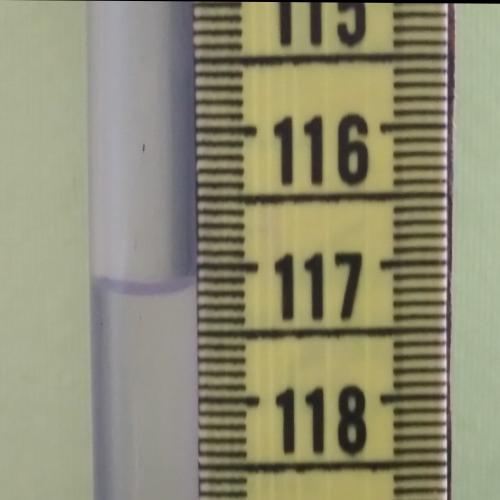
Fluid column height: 117.2 cm